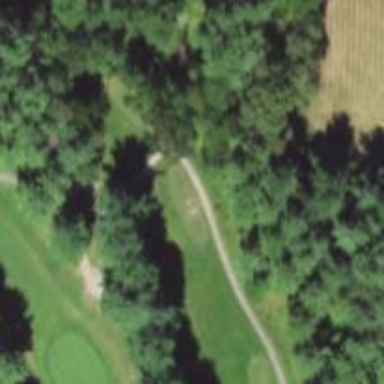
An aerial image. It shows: Service road used as golf cart path.